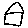
Label: house